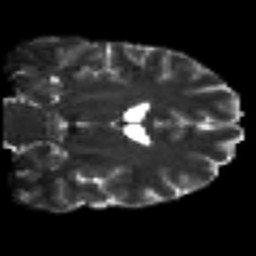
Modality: T2w
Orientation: coronal
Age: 30
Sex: male
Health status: ill
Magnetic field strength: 3 T
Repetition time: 8.4 s
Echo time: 0.0926 s